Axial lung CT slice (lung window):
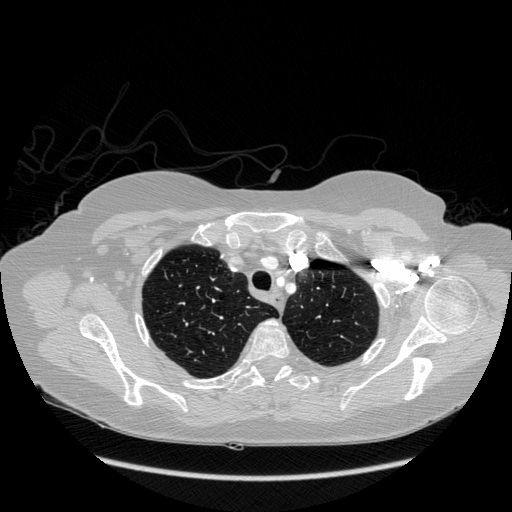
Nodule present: no